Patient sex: M
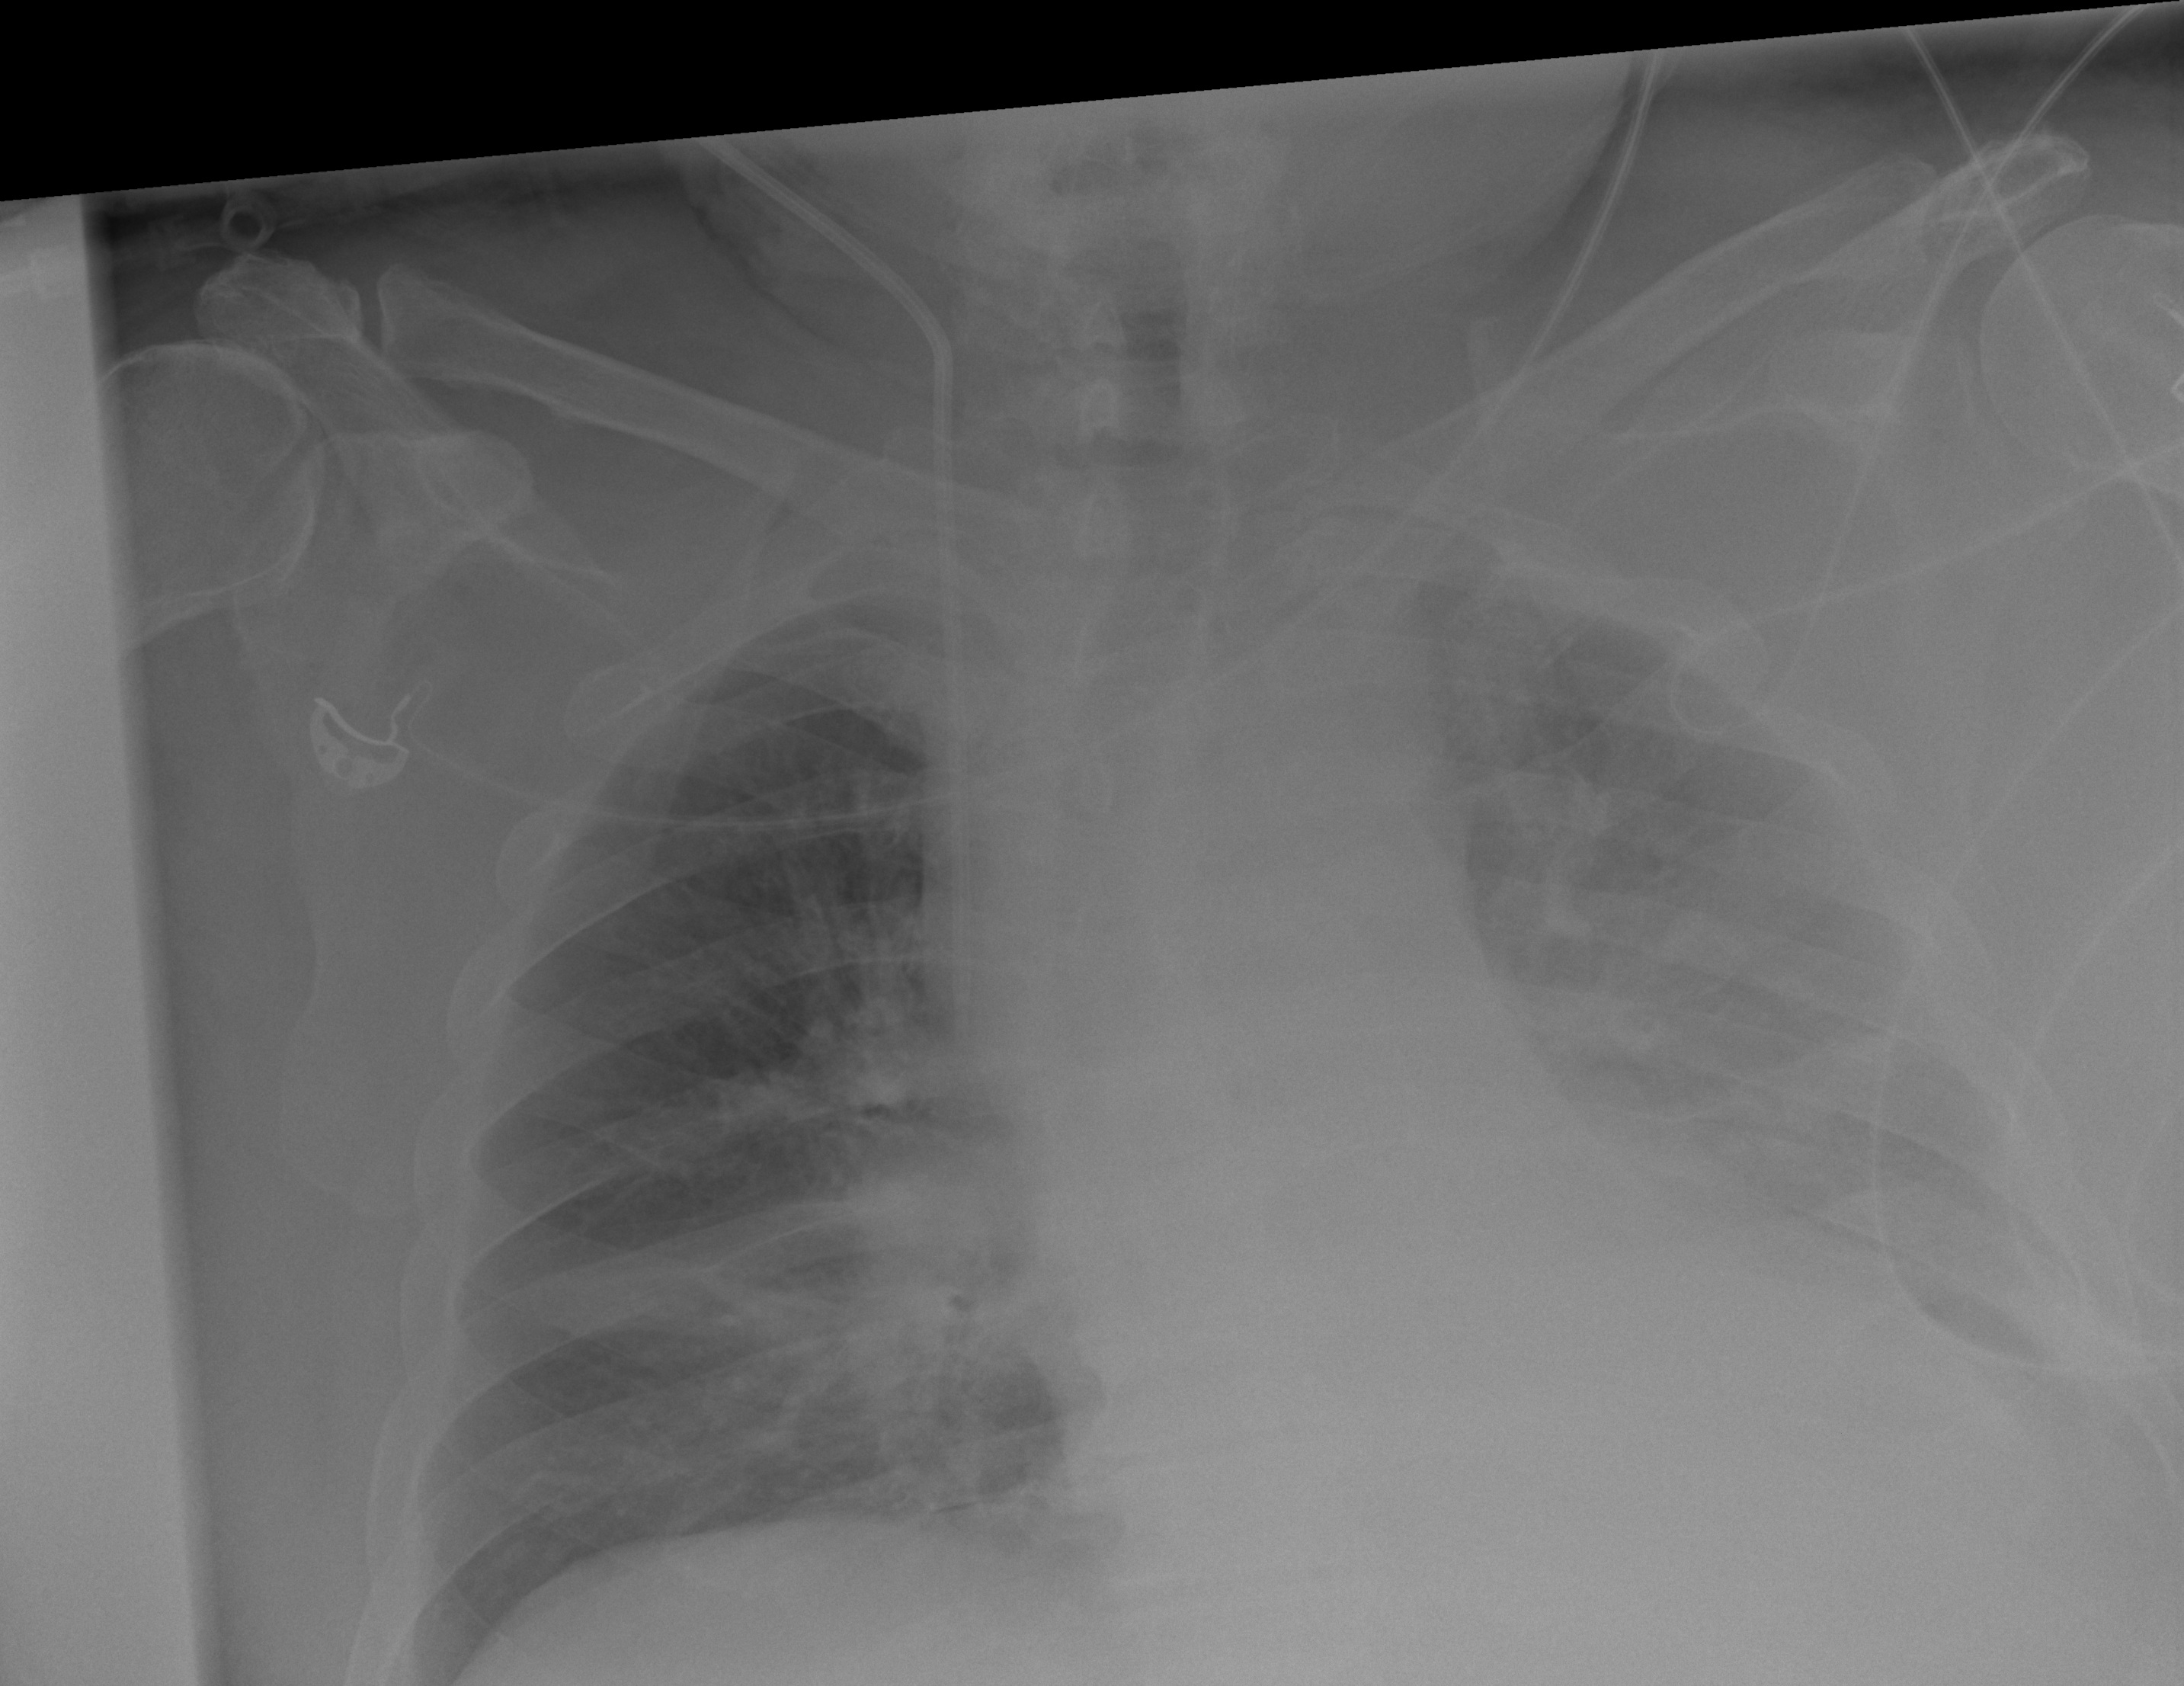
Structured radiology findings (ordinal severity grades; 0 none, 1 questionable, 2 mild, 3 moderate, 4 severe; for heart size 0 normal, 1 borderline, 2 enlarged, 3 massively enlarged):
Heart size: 2
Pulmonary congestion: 0
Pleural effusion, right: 0
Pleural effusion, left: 3
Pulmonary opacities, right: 0
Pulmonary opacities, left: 0
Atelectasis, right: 2
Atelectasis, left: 2